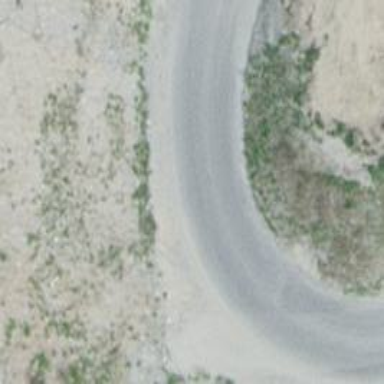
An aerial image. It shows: Driveway.